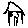
Label: house